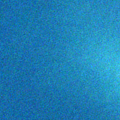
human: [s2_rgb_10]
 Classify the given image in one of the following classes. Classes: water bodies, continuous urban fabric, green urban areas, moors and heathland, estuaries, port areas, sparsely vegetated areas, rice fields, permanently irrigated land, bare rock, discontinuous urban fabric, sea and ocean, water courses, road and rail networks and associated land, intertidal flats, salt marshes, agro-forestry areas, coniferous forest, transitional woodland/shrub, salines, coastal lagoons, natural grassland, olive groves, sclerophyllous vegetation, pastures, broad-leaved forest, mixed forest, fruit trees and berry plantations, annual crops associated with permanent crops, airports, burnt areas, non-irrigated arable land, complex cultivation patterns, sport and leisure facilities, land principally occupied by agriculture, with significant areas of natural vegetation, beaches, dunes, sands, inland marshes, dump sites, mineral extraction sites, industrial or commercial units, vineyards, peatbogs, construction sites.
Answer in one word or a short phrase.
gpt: sea and ocean